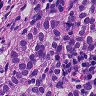
Metastatic tissue present: yes